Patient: sex M, age 57
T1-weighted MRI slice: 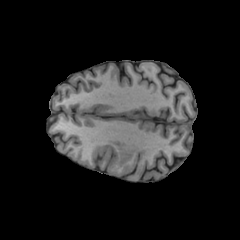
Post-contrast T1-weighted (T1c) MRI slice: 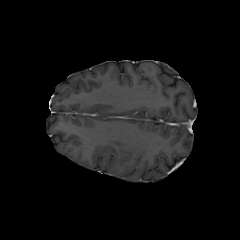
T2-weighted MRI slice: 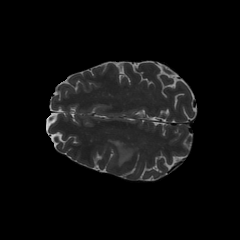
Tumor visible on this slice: yes
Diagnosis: Astrocytoma, IDH-wildtype
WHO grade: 2